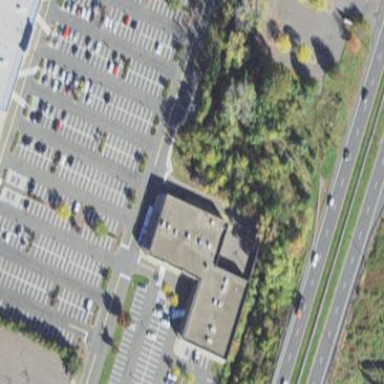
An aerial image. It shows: Retail building.